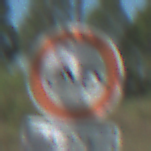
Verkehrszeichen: VerbotMofas
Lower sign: ZeitangabenMitBeschraenkungAufWochentage4
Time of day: Midday
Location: Outdoor (Special)
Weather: PartlyCloudy
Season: NotSpecified
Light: Natural